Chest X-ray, AP view. Patient: 18 years old, sex M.
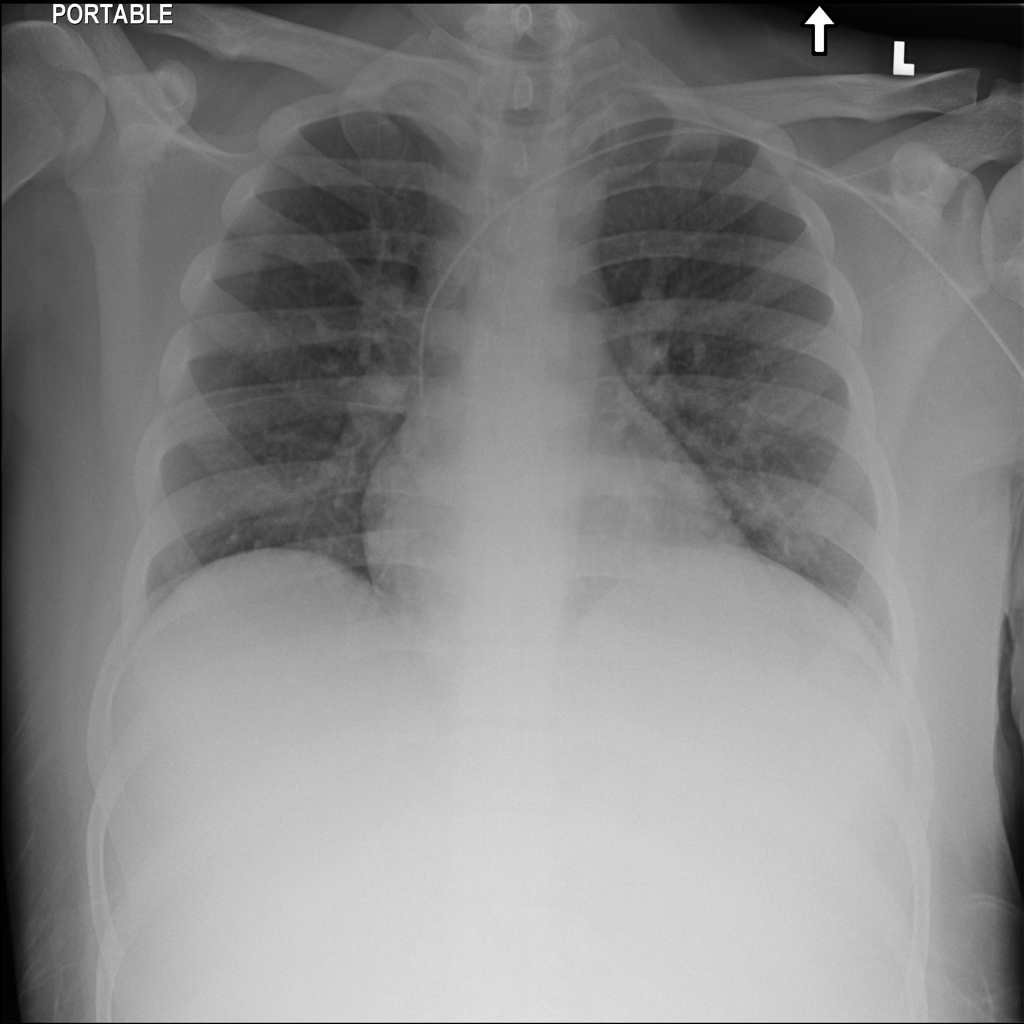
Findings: No Finding